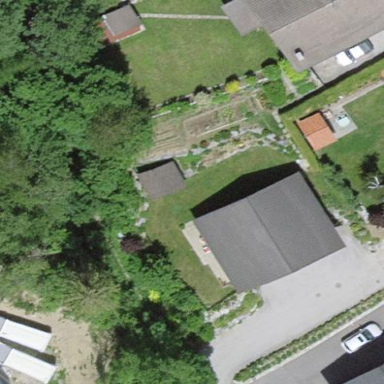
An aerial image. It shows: Simple and straightforward house.